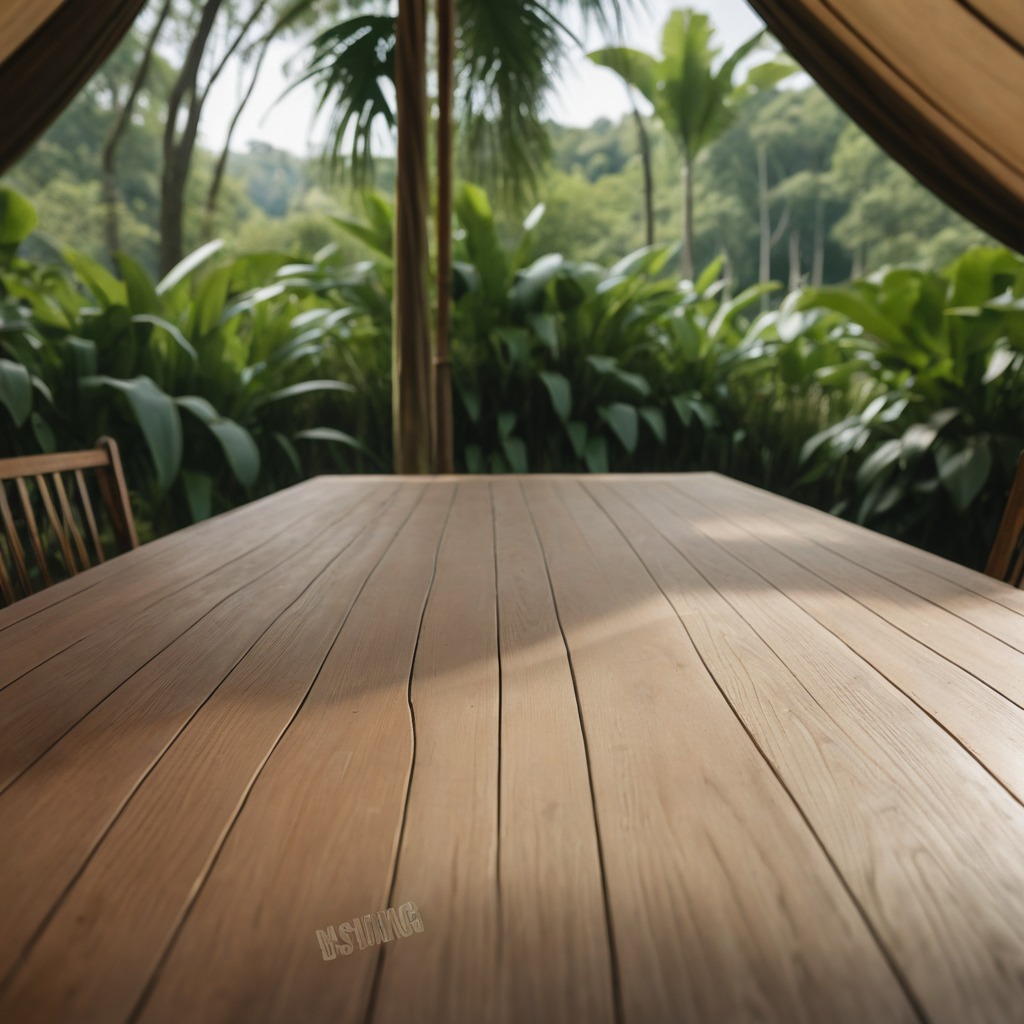
A coiled metal spring is lying on a wooden table.